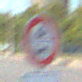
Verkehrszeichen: VerbotKraftfahrzeuge
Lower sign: ZeitangabenMitBeschraenkungAufWochentage8
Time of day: Midday
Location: Outdoor (Urban)
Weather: Clear
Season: NotSpecified
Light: Natural